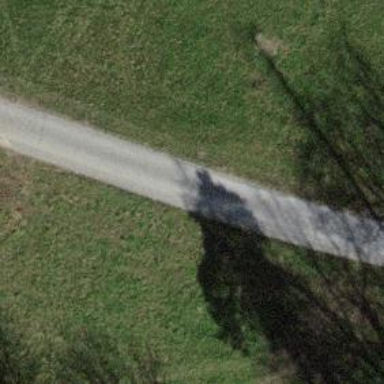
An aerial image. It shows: Paved track with grade1 quality.